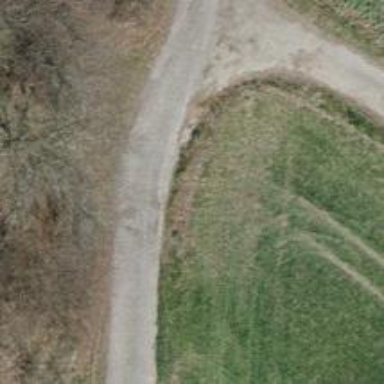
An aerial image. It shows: Well-maintained track road with grade 1 tracktype.